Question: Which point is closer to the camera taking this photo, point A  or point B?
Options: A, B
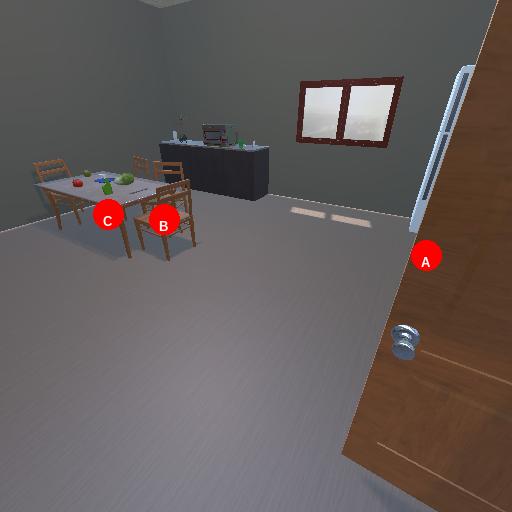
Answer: A